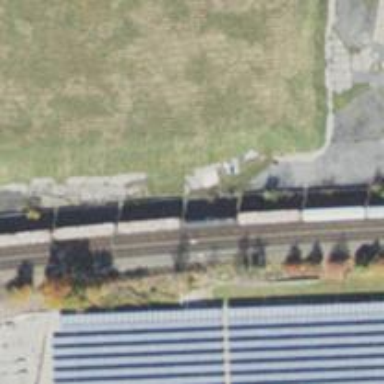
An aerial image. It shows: Railway siding with rails.